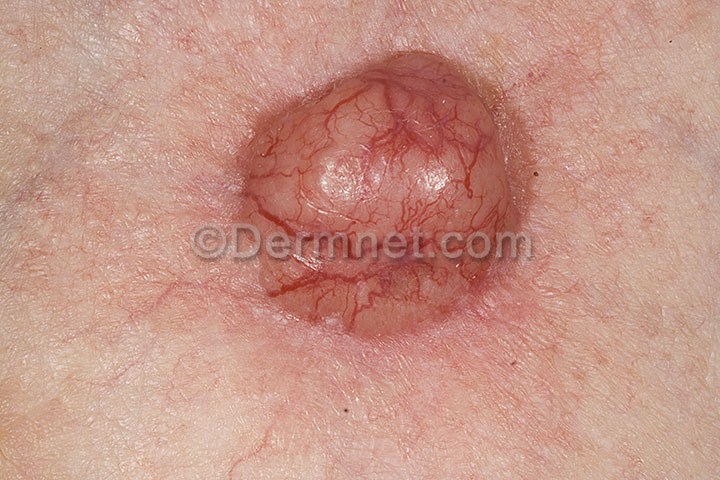
Disease: Actinic Keratosis Basal Cell Carcinoma and other Malignant Lesions